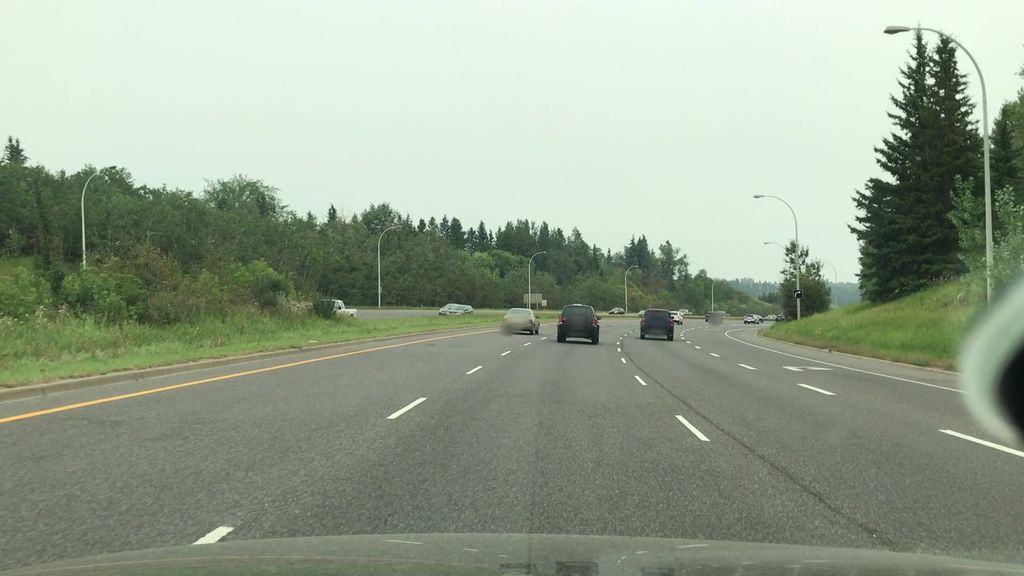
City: edmonton